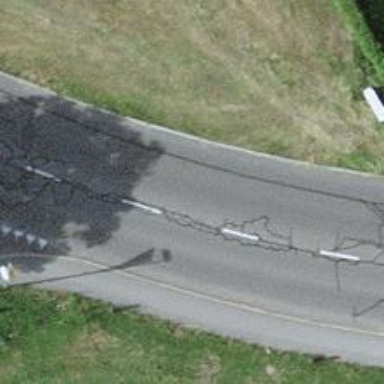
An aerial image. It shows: Secondary road with asphalt surface. There is sidewalk on the left side.